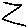
Label: zigzag